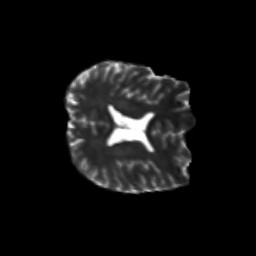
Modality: T2w
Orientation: axial
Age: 36
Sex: male
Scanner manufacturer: siemens
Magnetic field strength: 3 T
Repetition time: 3.5 s
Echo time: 0.125 s